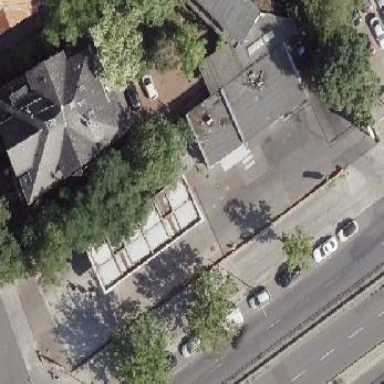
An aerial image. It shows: Fuel station with car wash service.